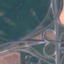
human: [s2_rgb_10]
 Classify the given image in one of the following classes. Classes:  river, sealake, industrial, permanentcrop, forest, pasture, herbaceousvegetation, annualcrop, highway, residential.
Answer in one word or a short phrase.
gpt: Highway